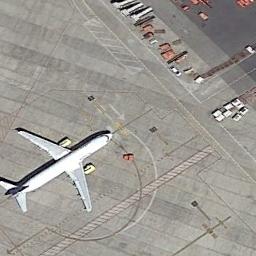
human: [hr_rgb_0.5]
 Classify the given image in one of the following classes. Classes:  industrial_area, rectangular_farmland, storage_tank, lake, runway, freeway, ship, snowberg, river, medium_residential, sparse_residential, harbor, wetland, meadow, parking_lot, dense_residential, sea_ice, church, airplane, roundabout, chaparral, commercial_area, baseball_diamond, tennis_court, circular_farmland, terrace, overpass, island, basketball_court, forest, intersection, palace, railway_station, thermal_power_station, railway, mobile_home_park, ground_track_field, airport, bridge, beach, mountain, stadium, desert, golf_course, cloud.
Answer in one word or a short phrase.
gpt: airplane